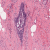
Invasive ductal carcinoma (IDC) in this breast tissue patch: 0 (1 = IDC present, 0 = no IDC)